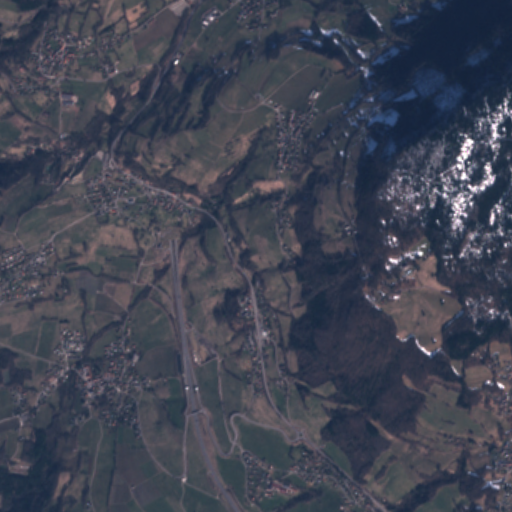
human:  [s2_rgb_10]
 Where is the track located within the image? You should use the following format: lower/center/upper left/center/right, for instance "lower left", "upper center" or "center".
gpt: The track is located in the lower left of the image.
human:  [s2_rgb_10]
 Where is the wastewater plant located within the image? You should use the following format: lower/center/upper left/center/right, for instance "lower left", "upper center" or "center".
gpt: The wastewater plant is located in the lower left of the image.
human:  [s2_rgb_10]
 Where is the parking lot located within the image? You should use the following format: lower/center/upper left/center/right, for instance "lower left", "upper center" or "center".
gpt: There is no parking lot in the image.